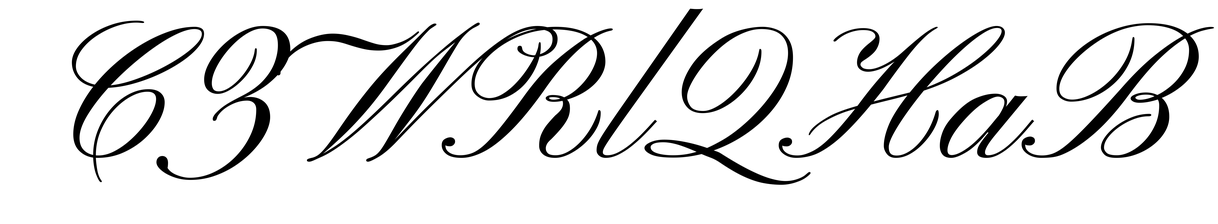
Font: PinyonScript-Regular